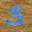
Label: 3